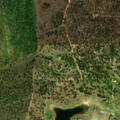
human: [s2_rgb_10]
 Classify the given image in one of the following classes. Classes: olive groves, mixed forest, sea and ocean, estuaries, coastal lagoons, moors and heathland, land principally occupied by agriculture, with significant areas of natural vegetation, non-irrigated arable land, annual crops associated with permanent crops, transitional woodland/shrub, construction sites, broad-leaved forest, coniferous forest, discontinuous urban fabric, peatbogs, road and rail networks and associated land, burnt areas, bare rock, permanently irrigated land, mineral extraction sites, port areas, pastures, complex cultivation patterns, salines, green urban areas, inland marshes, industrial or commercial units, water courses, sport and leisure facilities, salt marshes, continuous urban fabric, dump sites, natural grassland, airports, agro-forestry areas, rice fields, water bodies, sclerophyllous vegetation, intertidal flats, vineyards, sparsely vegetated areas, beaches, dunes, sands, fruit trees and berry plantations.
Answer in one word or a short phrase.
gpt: pastures, agro-forestry areas